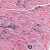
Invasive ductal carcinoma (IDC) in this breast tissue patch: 1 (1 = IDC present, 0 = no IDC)